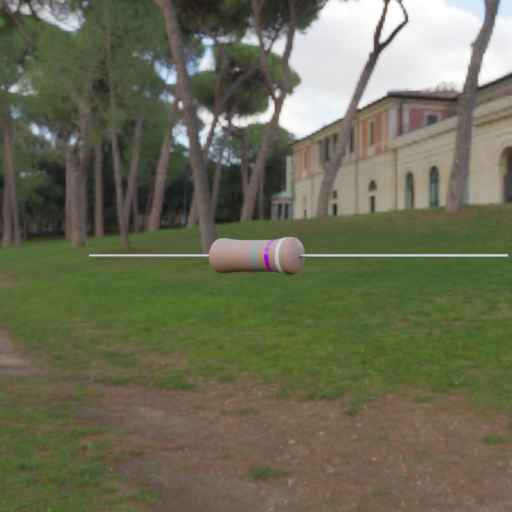
Resistor colour bands (in order): gray, violet, silver